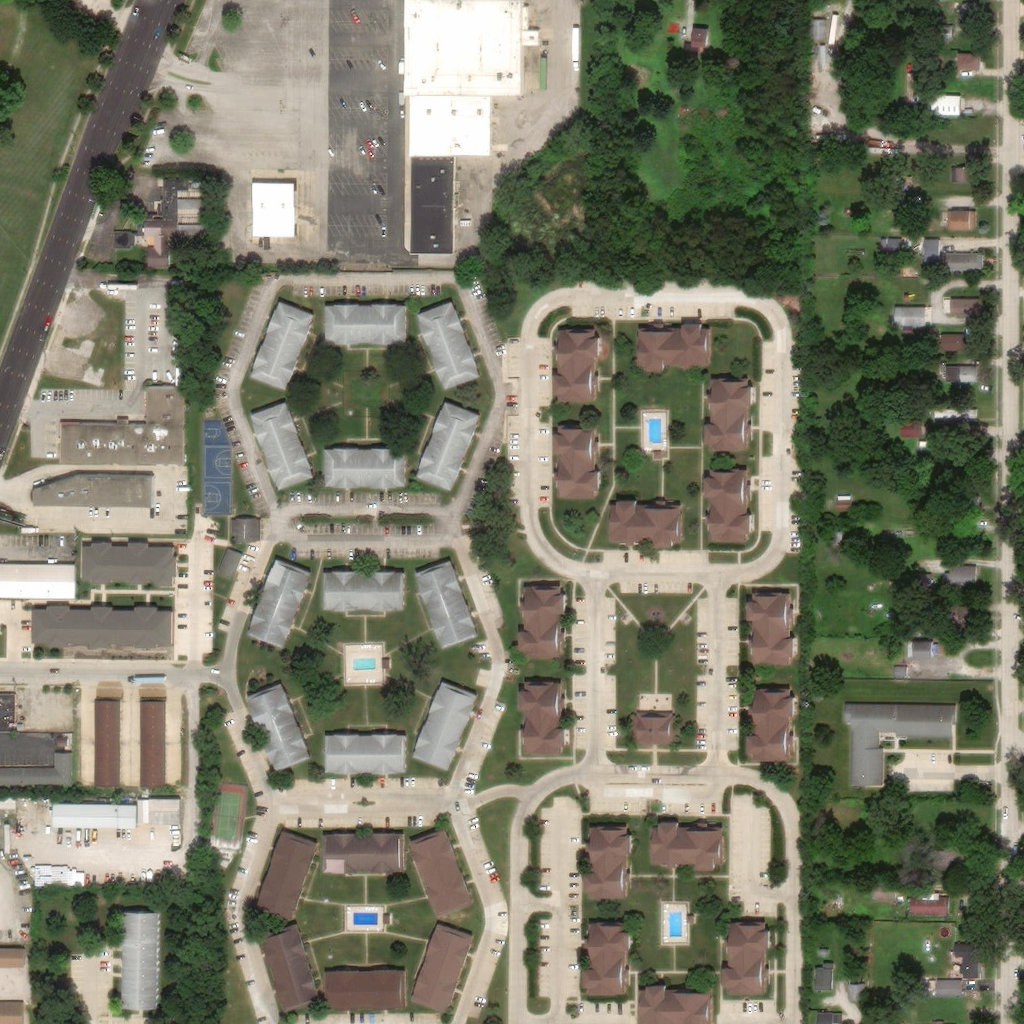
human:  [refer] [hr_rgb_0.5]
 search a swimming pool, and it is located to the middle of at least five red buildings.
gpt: <box>[[34, 88, 36, 90, 0]]</box>